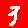
Digit: 3